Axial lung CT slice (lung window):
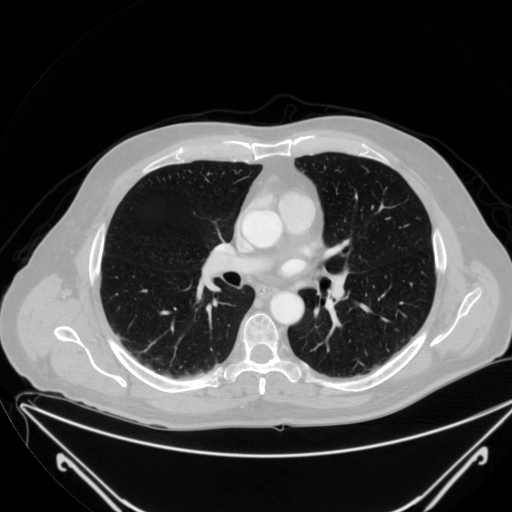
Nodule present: no